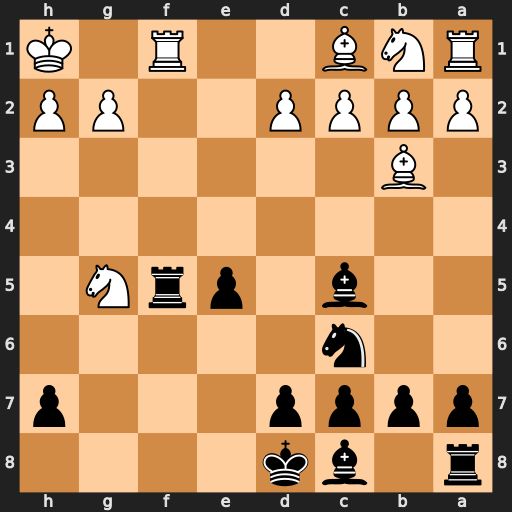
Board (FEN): r1bk4/pppp3p/2n5/2b1prN1/8/1B6/PPPP2PP/RNB2R1K
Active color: b
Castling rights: -
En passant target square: -
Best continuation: Rxf1#